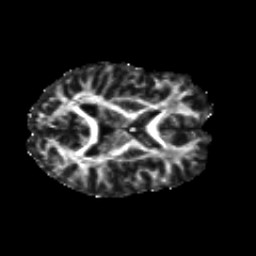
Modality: FA
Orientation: axial
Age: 24
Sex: female
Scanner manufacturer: siemens
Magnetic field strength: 3 T
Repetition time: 8.8 s
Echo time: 0.085 s